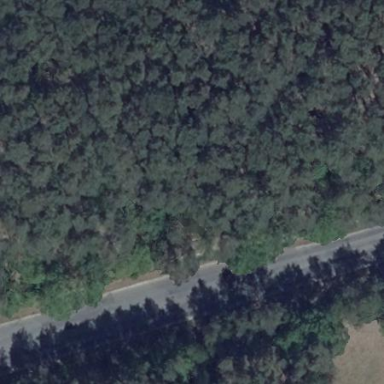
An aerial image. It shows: Forest area predominantly covered with needle-leaved trees.